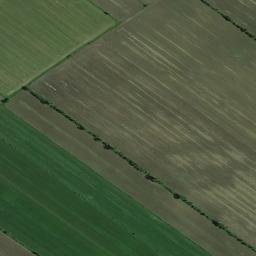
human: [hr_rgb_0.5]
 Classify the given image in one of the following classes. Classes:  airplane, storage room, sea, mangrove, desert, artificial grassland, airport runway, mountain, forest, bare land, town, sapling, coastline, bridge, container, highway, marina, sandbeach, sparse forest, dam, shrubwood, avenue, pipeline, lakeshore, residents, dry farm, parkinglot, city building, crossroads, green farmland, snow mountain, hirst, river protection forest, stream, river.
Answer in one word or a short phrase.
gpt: green farmland